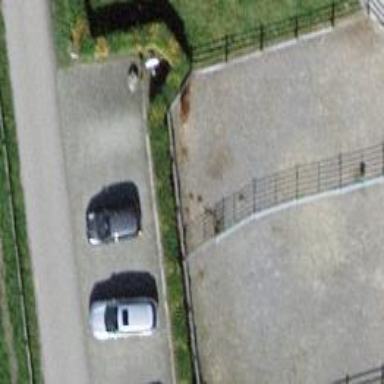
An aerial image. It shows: Parking area with surface.